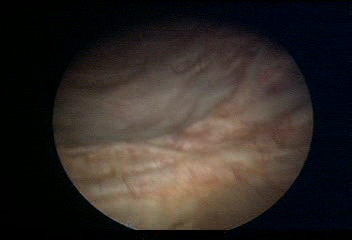
Modality: WLC
Class: Normal mucosa
Bladder cancer association: No